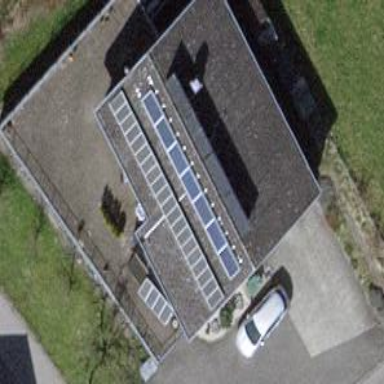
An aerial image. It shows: Solar power generator.